七年级 · 度量几何学
如图, 从 4 点钟开始, 过了 40 分钟后, 分针与时针所夹角的度数是 ( )

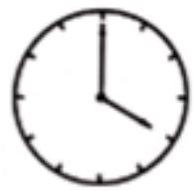
A. $90^{\circ}$
B. $100^{\circ}$
C. $110^{\circ}$
D. $120^{\circ}$
答案: B
解析: 解: 4 点 40 分钟时, 钟表的时针与分针形成的夹角的度数 $40 \times 6^{\circ}-4 \times 30^{\circ}-40 \times